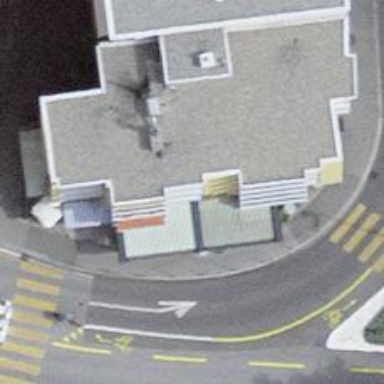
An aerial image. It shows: Bar.